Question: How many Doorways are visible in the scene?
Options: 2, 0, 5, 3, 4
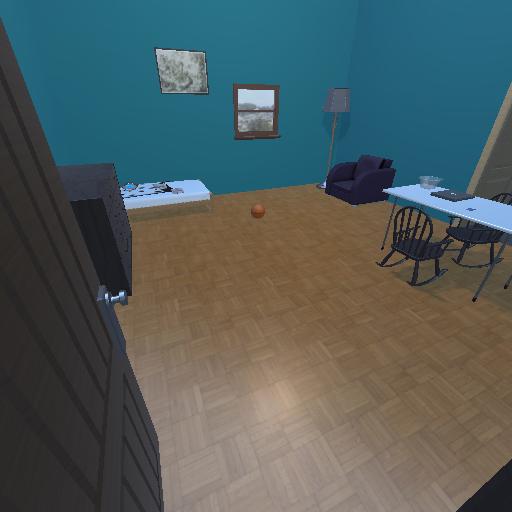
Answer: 2